Group 1:
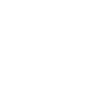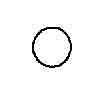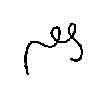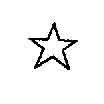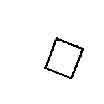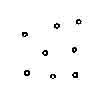
Group 2:
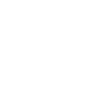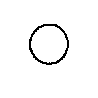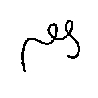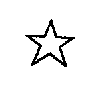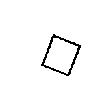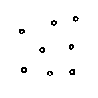
Rule separating the two groups: JPEG image vs. PNG image.
Comments: Evidently this solution is stretching the idea of what makes images "different". Each corresponding pair of panels would be parsed as identical in any other case. It is worth noting that if you view this Problem on a template, the solution no longer applies at all.
Author: Leo Crabbe